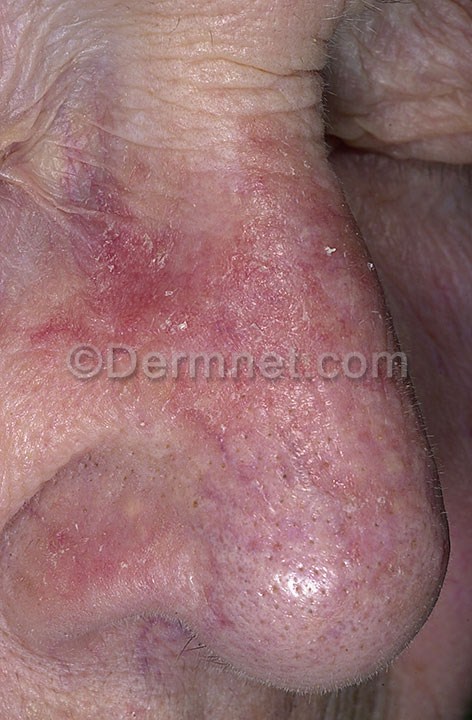
Disease: Actinic Keratosis Basal Cell Carcinoma and other Malignant Lesions